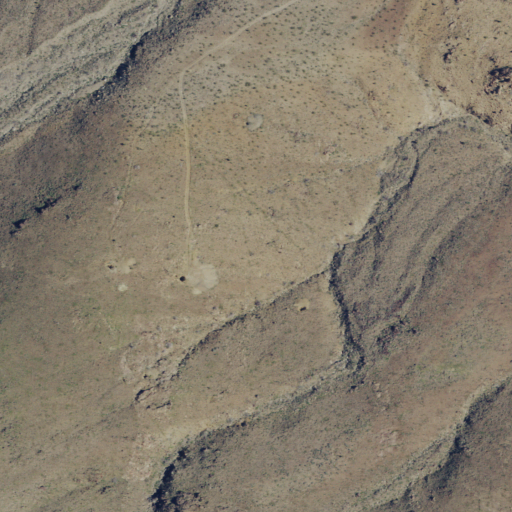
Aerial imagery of mountains in California named Ord Mountains containing only shrub